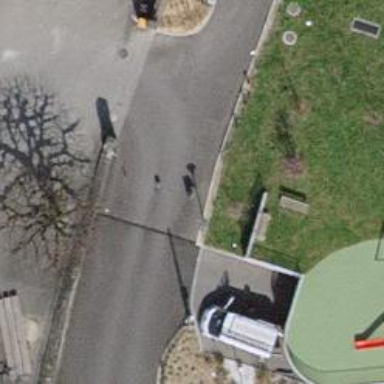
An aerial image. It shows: Rising bollard.